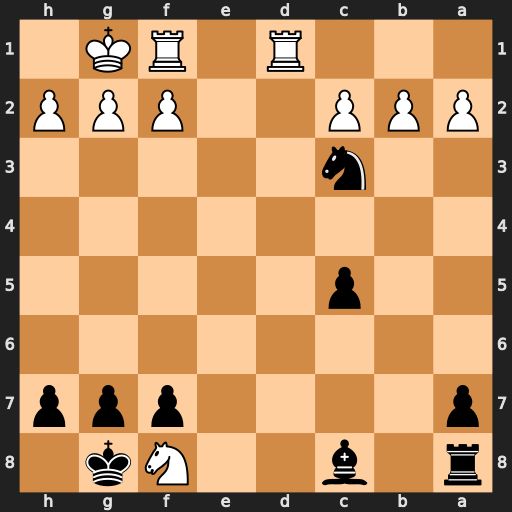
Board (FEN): r1b2Nk1/p4ppp/8/2p5/8/2n5/PPP2PPP/3R1RK1
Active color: b
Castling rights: -
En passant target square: -
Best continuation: Nxd1 Rxd1 Kxf8